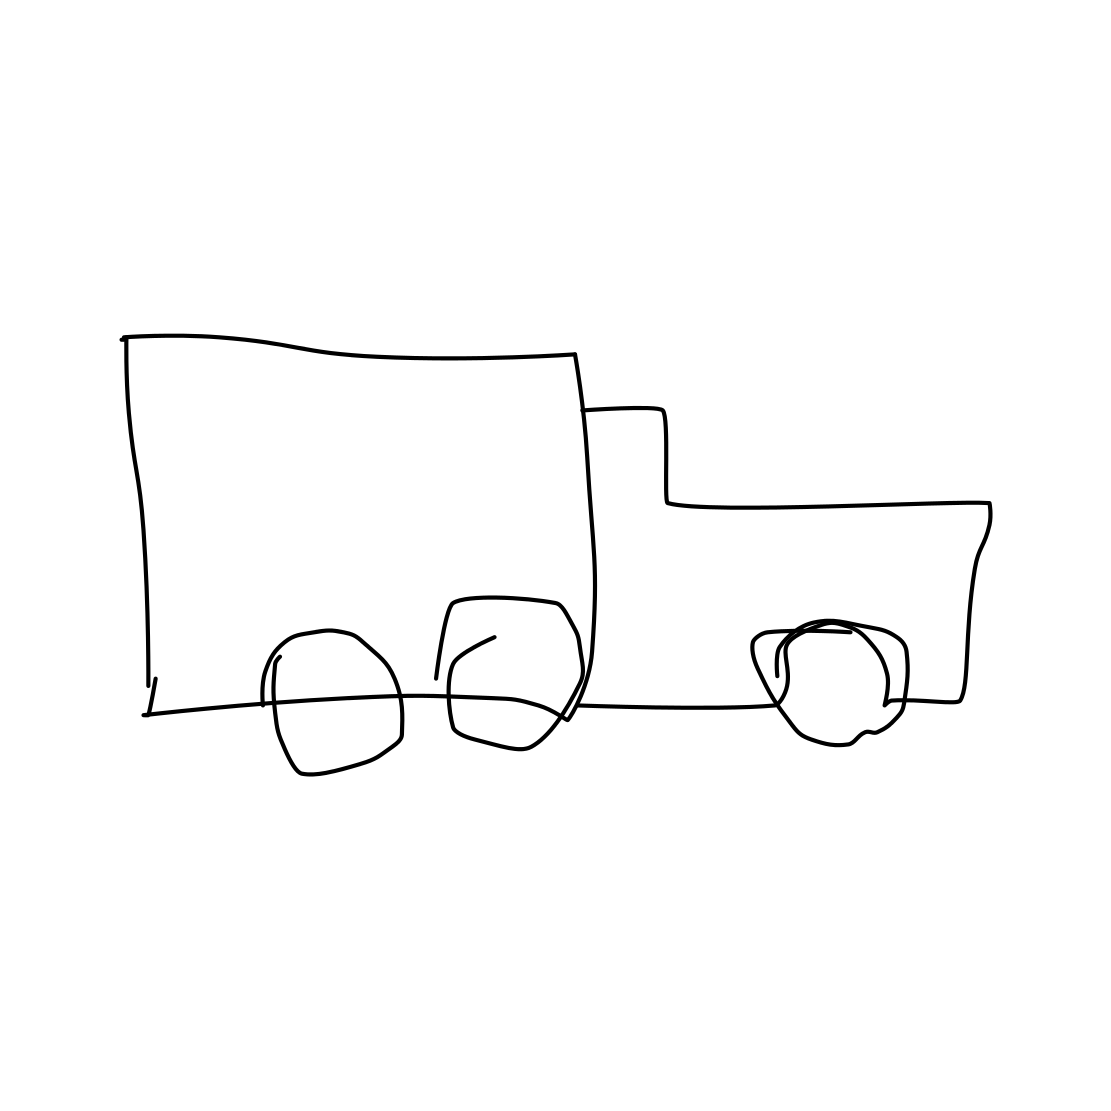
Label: van